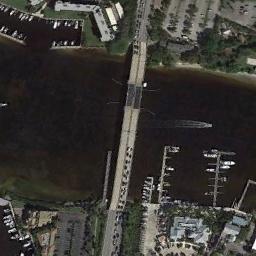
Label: bridge